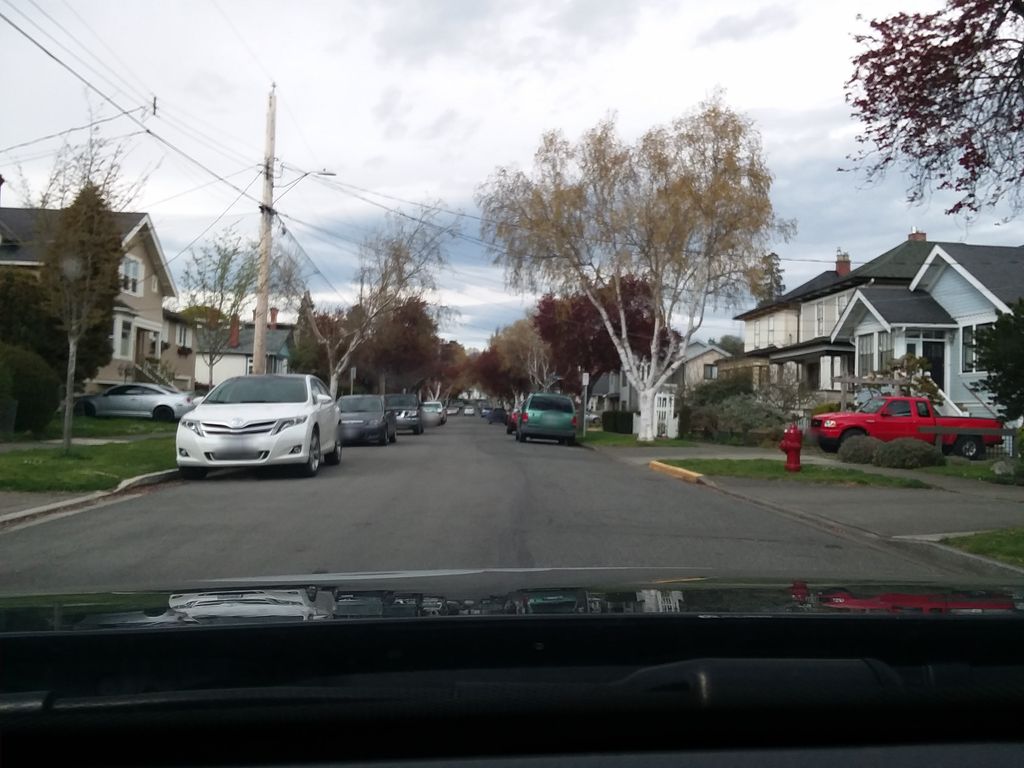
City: victoria